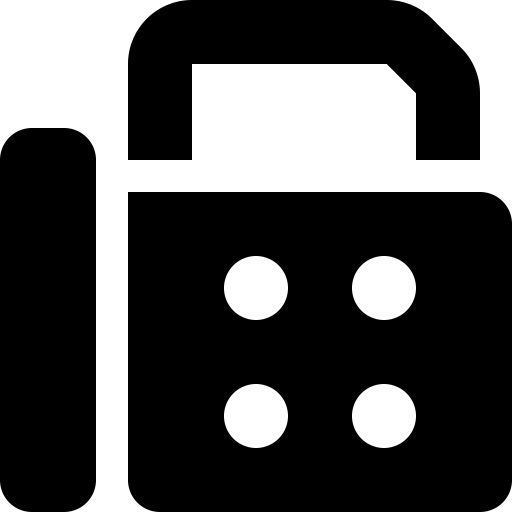
Tags: icon, FontAwesome, fa-icon, solid, fax